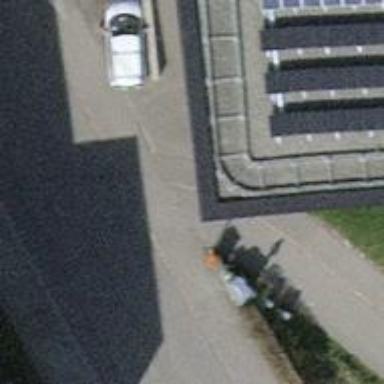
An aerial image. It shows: Aerial orange marker.